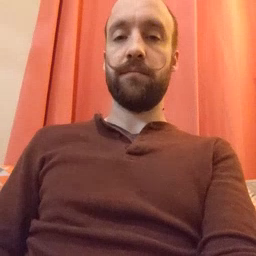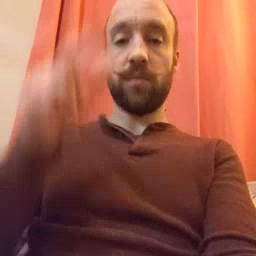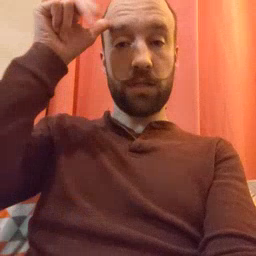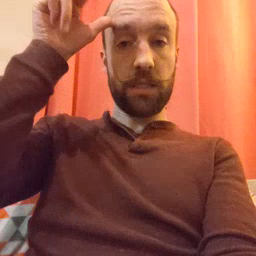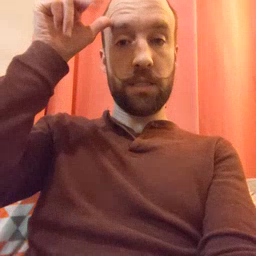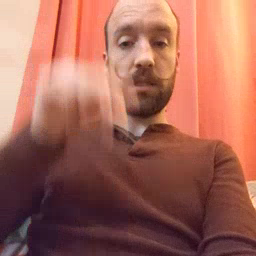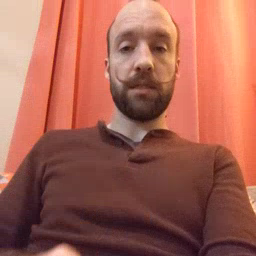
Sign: horse